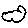
Label: cloud